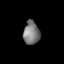
Tissue: lung
Cell type: Epithelial cells
Senescence score: 0.2138
Nuclear area (px): 371
Mean DAPI intensity: 121.792